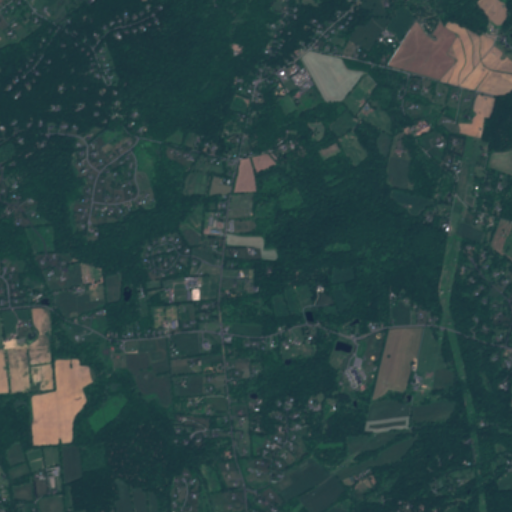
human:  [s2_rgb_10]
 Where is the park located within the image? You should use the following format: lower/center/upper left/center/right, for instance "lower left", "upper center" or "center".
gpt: The park is located in the center of the image.
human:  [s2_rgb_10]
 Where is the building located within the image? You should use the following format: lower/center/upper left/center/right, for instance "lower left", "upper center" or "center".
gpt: The building is located in the lower of the image.
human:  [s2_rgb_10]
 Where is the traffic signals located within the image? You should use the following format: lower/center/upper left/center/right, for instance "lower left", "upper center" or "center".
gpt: The traffic signals is located in the center of the image.
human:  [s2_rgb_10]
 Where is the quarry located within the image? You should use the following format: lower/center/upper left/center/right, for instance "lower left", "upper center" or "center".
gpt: There is no quarry in the image.